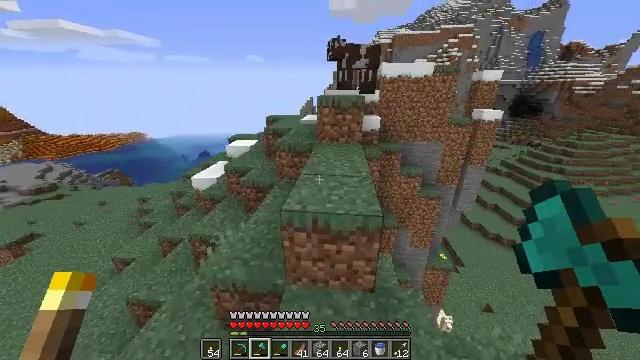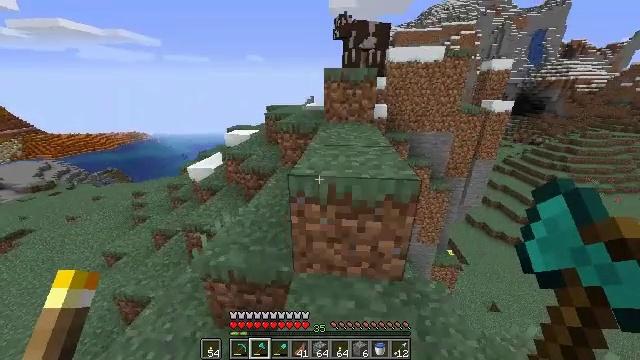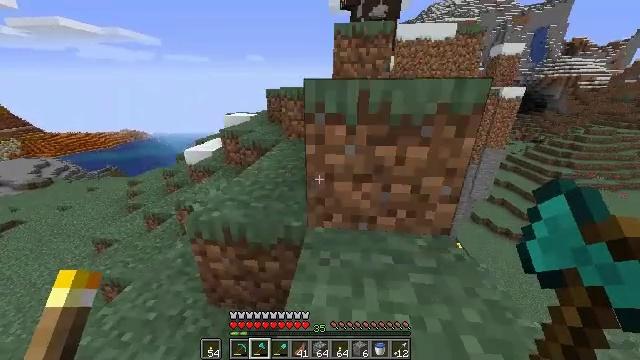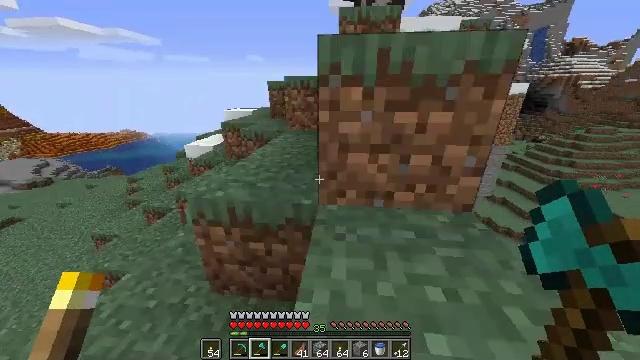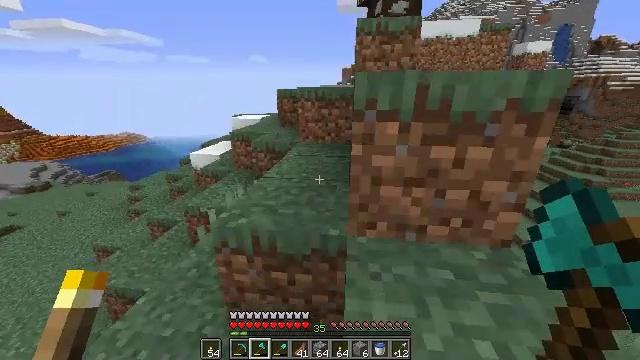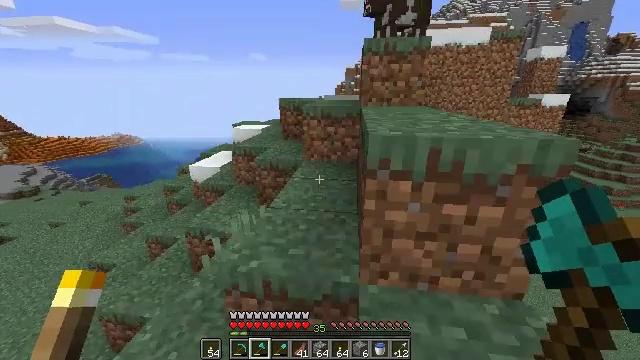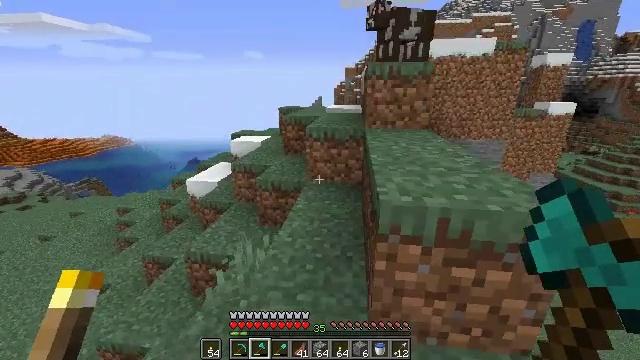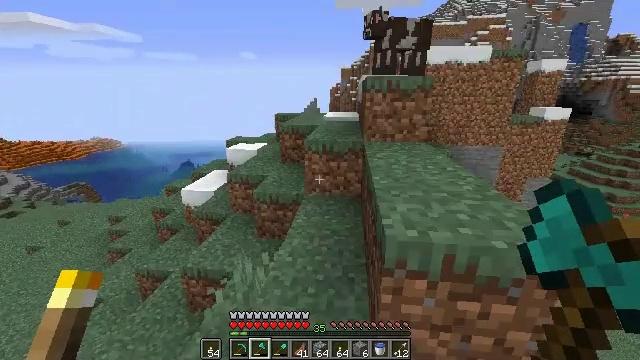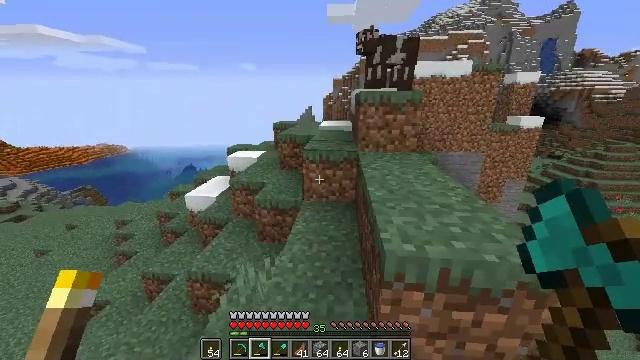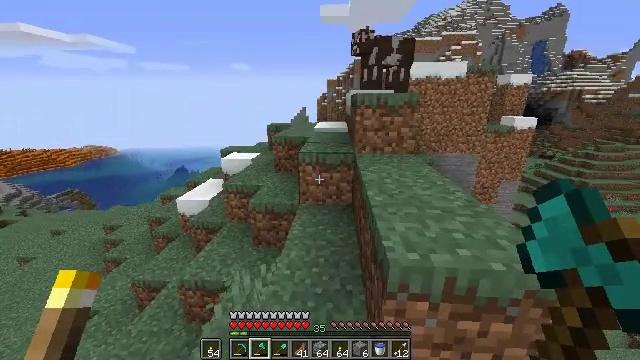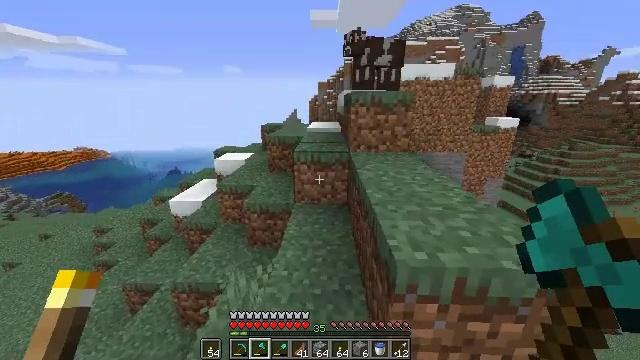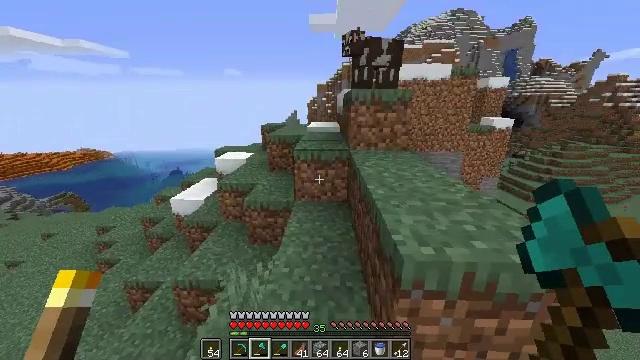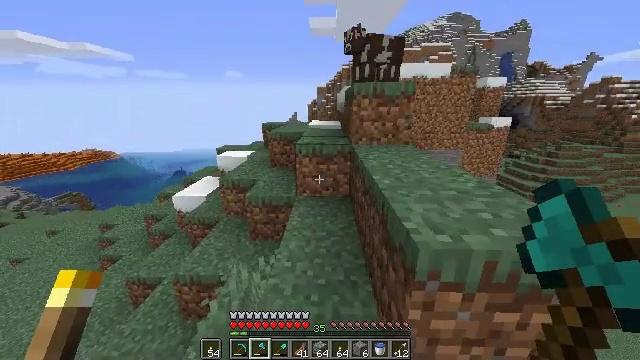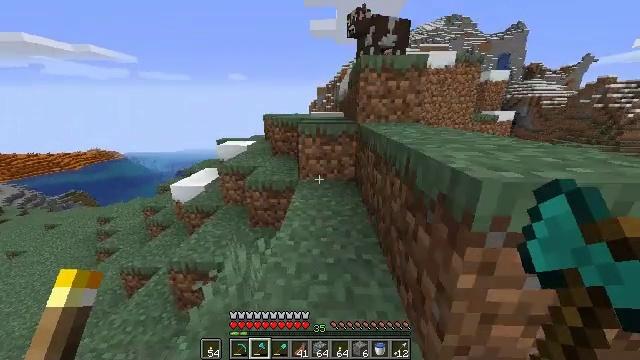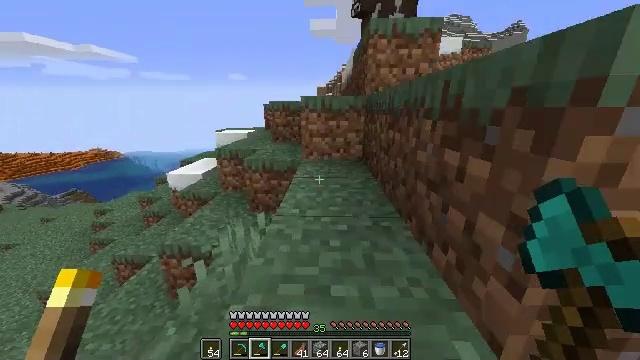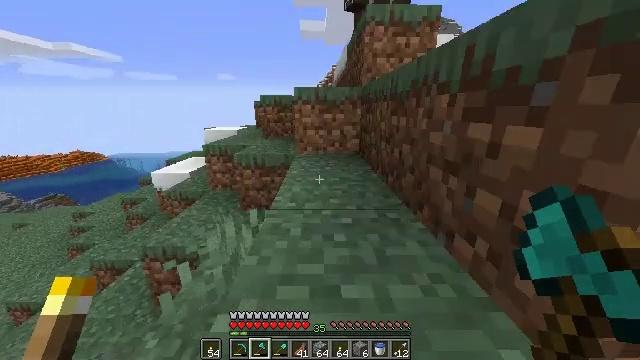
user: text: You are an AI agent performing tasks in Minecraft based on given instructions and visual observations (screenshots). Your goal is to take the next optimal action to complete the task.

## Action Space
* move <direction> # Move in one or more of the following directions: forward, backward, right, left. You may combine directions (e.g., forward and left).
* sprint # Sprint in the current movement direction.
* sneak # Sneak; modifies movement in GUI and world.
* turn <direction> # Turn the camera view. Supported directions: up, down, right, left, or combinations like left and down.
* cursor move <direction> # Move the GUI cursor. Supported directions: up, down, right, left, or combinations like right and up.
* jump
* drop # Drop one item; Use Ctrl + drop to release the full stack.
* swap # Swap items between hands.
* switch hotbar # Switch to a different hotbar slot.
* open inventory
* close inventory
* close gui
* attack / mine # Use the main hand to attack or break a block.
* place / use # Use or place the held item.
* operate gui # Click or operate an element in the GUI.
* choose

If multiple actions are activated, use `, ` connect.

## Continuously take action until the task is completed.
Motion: motion action
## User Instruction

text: Trim the tree by mining oak leaves.
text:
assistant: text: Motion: move forward, sprint, jump
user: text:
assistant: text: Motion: move forward, sprint, jump
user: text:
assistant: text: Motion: move forward, sprint, jump
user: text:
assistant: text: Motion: move forward, sprint, turn left and up, jump
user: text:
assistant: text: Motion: move forward, sprint, jump
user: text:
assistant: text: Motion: move forward, sprint, jump
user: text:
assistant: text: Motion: move forward, sprint, turn right, jump
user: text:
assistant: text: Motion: move forward, sprint, turn right, jump
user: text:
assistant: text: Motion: move forward, sprint, turn right, jump
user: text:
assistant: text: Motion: move forward, sprint, turn right, jump
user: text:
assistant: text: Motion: move forward, sprint, jump
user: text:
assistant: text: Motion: move forward, sprint, jump
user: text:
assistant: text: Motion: move forward and move left, sprint, jump
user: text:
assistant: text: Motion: move forward and move left, sprint, jump
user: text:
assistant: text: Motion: move forward and move left, sprint, turn right, jump
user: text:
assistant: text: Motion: move forward and move left, sprint, turn right and up, jump
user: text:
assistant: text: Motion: move forward, sprint, turn right and up, jump
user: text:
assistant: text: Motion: move forward, sprint, turn up, jump
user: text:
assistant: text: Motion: move forward, sprint, jump
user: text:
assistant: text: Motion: move forward, sprint, jump
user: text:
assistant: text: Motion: move forward, sprint, jump
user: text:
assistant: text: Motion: move forward, sprint, turn left, jump
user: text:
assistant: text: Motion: move forward, sprint, turn left and up, jump
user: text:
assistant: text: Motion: move forward, sprint, jump
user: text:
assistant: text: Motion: move forward, sprint, jump
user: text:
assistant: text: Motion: move forward, sprint, jump
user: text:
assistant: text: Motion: move forward, sprint, turn up, jump
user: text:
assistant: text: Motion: move forward, sprint, turn up, jump
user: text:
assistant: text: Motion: move forward, sprint, jump
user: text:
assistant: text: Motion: move forward, sprint, jump